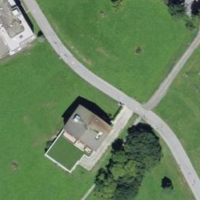
EUNIS habitat code: 54
Species observed at this site:
Turdus pilaris
Pica pica
Phoenicurus ochruros
Fringilla coelebs
Motacilla alba